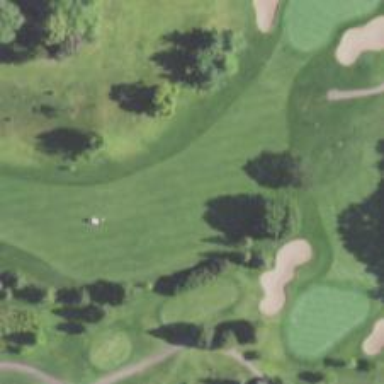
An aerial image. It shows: Golf hole.